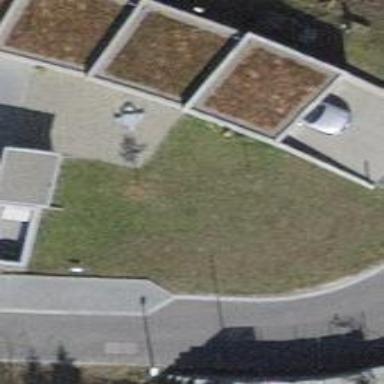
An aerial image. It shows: View of roof of building.